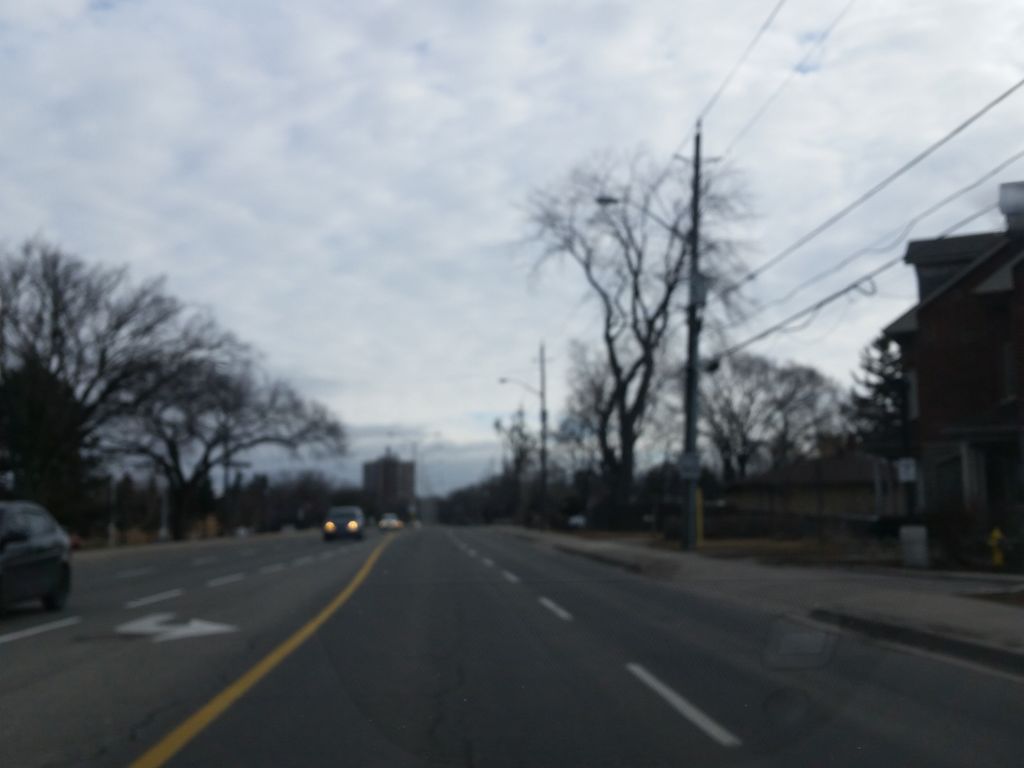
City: toronto